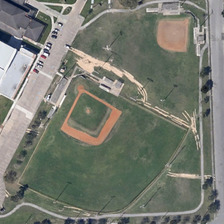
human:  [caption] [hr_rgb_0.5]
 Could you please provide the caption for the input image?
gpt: this baseballfield is surrounded by a lawn and rows of trees and roads .

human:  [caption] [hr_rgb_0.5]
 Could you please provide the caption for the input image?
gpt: the baseball field with some reflections of lamp posts is next to two buildings .

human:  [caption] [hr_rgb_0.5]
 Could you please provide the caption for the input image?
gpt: a parking lot between some blocks and two baseball fields .

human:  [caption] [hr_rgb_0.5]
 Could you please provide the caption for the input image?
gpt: the parking lot is sandwiched between some buildings and two baseball field with roads alongside it .

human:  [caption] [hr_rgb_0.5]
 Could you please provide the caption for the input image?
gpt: two baseball fields are near two buildings and some sparsely distributed trees in one side of a road .